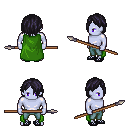
a pixel art fantasy rpg character, male body template, dark elf, purple skin, green cape, teal pants, raven bangs hairstyle, ghillies, spear, four views (front, back, left, right), 2x2 character sprite sheet, small pixel art, hard edges, no anti-aliasing